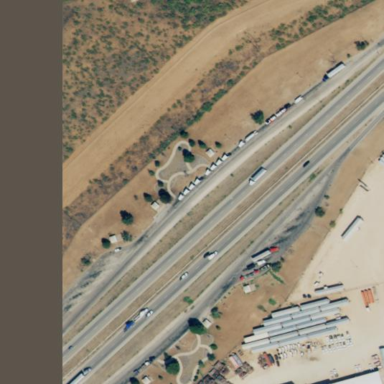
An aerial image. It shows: Rest area along the road with picnic tables.